Question: I am trying to dynamically bind context menus from my base view model. I've managed to functionally do what i'd like to do, but I'm stuck with how my dynamic context menu looks compared to my static one. There seems to be an extra level of menu items. My View Model looks like this.
'''
public ObservableCollection<ContextMenuItem> ContextMenuItems { get; protected set; }
protected Constructor
{
ContextMenuItems = new ObservableCollection<ContextMenuItem>()
{
new ContextMenuItem() {Caption = "Add/Replace Supporting Data", Command = AddReplaceSupportingCommand},
new ContextMenuItem() {Caption = "Display SupportingData", Command = DisplaySupportingDataCommand}
};
}
'''
the xaml for the 1st context menu us generated like this.
'''
<StackPanel Orientation="Vertical" Margin="0,20">
<StackPanel.ContextMenu >
<ContextMenu ItemsSource="{Binding ContextMenuItems}">
<ContextMenu.ItemTemplate>
<DataTemplate>
<MenuItem Command="{Binding Command}" Header="{Binding Caption}"/>
</DataTemplate>
</ContextMenu.ItemTemplate>
</ContextMenu>
</StackPanel.ContextMenu>
...
</StackPanel>
'''
The xaml for the second context menu looks like this
'''
<StackPanel >
<StackPanel.ContextMenu>
<ContextMenu>
<MenuItem Command="{Binding AddReplaceSupportingCommand}" Header="Add or Replace Supporting Data"/>
<MenuItem Command="{Binding DisplaySupportingDataCommand}" Header="Display Supporting Data"/>
</ContextMenu>
</StackPanel.ContextMenu>
...
</StackPanel>
'''
(for completeness, here's the ContextMenuItem class)
'''
public class ContextMenuItem : ReactiveObject
{
private string _Caption;
public string Caption
{
get { return _Caption; }
set { this.RaiseAndSetIfChanged(ref _Caption, value); }
}
public ReactiveCommand Command { get; set; }
}
'''

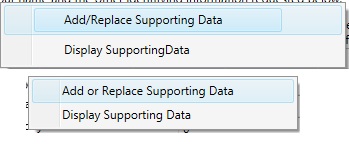
Answer: It looks different because 'ContextMenu', <URL> to be specific, uses 'MenuItem' as 'ItemContainerStyle' so you're effectively wrapping 'MenuItem' within 'MenuItem'. Try this instead:
'''
<StackPanel Orientation="Vertical" Margin="0,20">
<StackPanel.ContextMenu>
<ContextMenu ItemsSource="{Binding ContextMenuItems}">
<ContextMenu.ItemContainerStyle>
<Style TargetType="{x:Type MenuItem}">
<Setter Property="Header" Value="{Binding Caption}"/>
<Setter Property="Command" Value="{Binding Command}"/>
</Style>
</ContextMenu.ItemContainerStyle>
</ContextMenu>
</StackPanel.ContextMenu>
<!-- ... -->
</StackPanel>
'''
you can use 'ItemTemplate' if you want but use something like 'TextBox' instead
'''
<StackPanel Orientation="Vertical" Margin="0,20">
<StackPanel.ContextMenu >
<ContextMenu ItemsSource="{Binding ContextMenuItems}">
<ContextMenu.ItemContainerStyle>
<Style TargetType="{x:Type MenuItem}">
<Setter Property="Command" Value="{Binding Command}"/>
</Style>
</ContextMenu.ItemContainerStyle>
<ContextMenu.ItemTemplate>
<DataTemplate>
<TextBlock Text="{Binding Caption}"/>
</DataTemplate>
</ContextMenu.ItemTemplate>
</ContextMenu>
</StackPanel.ContextMenu>
<!-- ... -->
</StackPanel>
'''